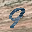
Label: 9